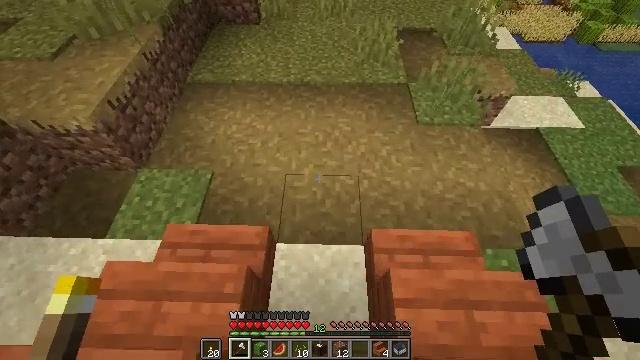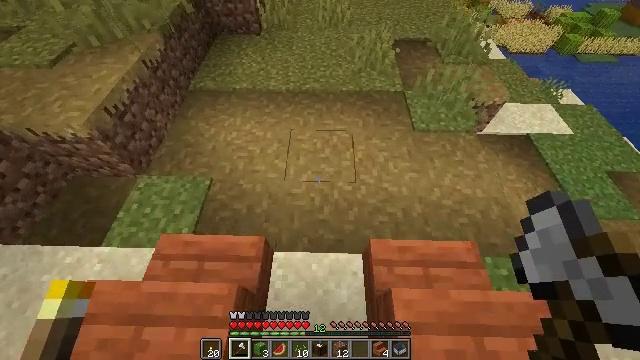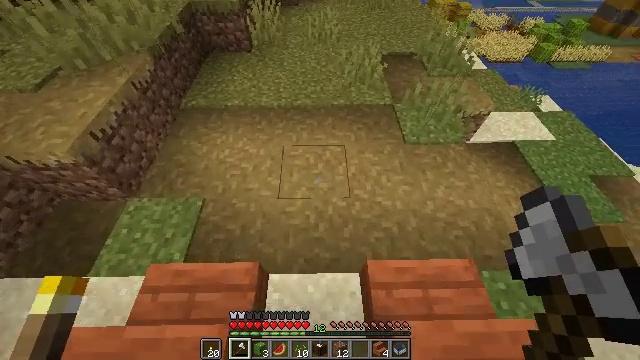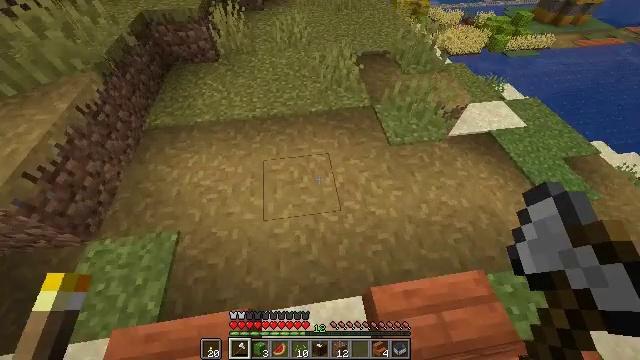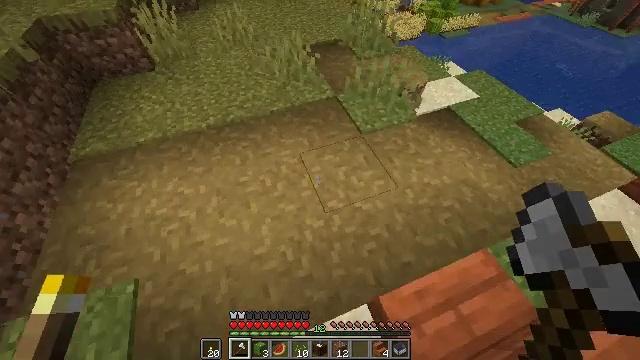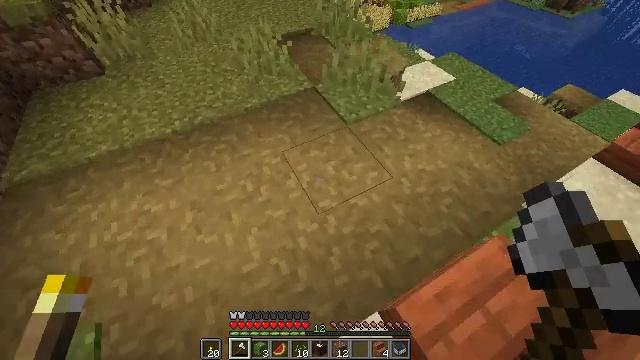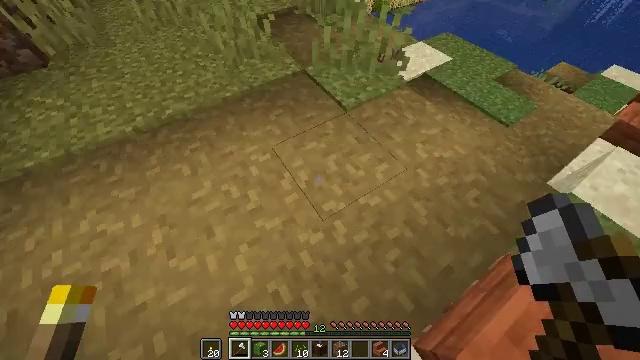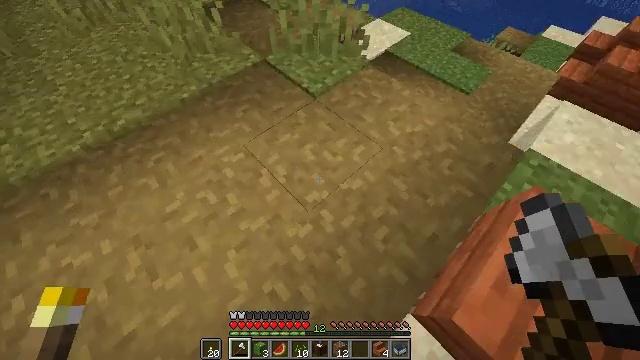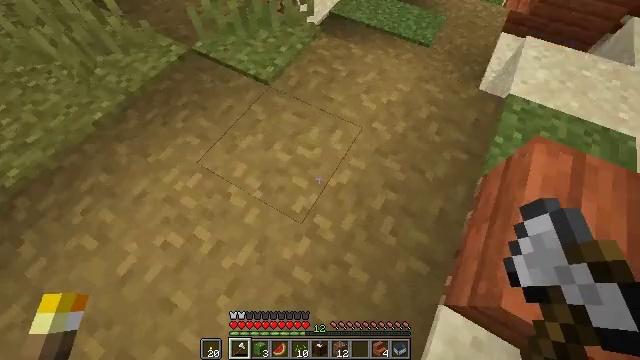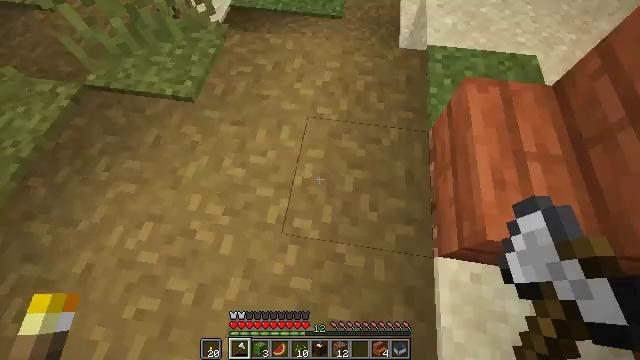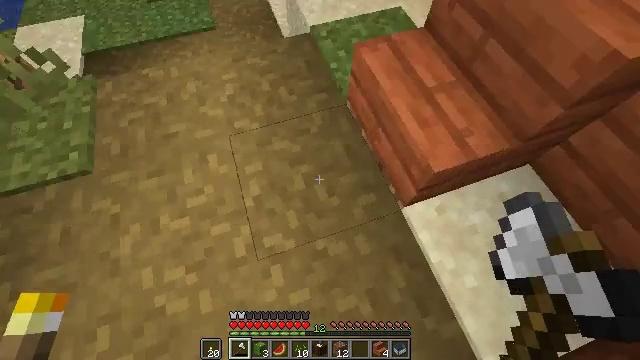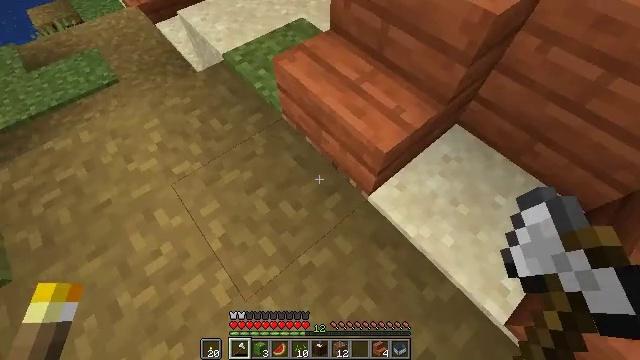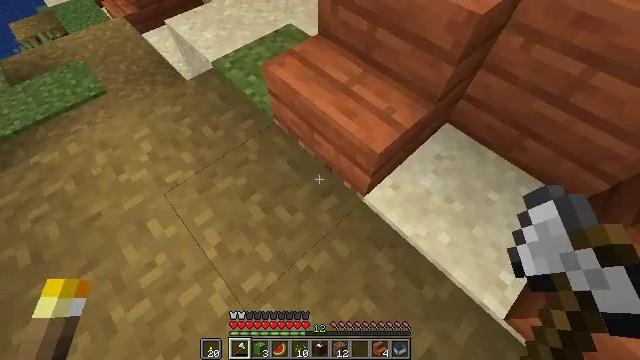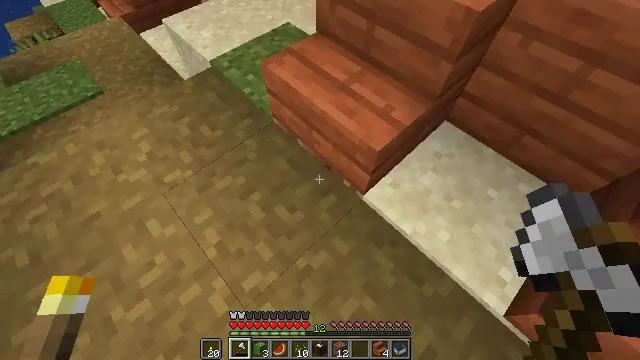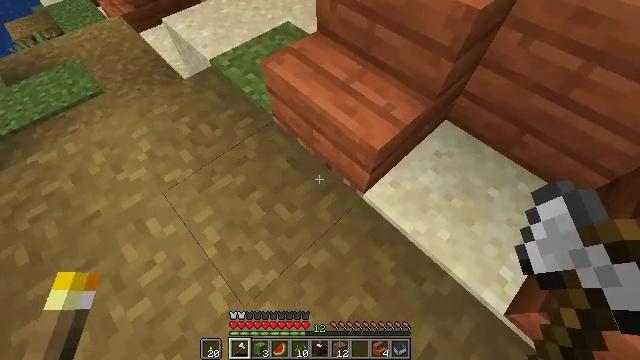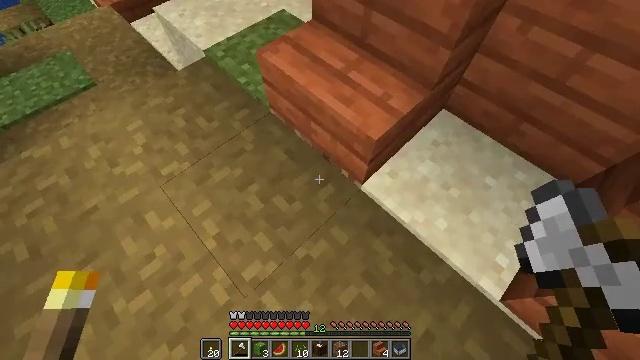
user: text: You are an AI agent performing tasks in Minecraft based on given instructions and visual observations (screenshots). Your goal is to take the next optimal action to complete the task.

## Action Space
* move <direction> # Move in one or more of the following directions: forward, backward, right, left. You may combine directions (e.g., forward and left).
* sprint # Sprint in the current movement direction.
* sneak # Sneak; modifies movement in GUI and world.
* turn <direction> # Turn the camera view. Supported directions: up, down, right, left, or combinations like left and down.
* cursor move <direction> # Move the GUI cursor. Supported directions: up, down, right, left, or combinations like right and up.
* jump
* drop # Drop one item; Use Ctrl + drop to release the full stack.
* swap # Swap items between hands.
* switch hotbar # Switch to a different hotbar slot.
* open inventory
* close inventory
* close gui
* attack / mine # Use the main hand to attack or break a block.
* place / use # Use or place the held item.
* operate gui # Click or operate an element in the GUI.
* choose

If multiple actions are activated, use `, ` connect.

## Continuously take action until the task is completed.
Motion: motion action
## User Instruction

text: Reclaim the grass path segment.
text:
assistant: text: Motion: move forward, sprint
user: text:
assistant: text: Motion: move forward, sprint, turn right and up
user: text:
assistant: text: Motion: move forward, turn right
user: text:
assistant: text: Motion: move forward, turn right
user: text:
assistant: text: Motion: move forward, turn right
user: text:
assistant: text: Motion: turn right and down
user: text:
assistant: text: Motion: turn right and down
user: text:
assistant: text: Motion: turn right and down
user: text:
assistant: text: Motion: turn right and down
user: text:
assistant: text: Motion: turn right
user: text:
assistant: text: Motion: turn right and up
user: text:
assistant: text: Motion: turn right and up
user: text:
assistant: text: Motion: no_op
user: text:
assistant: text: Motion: no_op
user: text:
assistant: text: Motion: turn down
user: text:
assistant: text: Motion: turn right and down
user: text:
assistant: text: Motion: turn right and down
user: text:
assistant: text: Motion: turn right
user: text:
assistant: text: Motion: turn right
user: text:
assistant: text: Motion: turn right
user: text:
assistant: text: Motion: no_op
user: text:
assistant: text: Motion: no_op
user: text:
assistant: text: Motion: move right
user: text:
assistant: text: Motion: move right, turn left and down
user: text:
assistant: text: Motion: move right, turn left
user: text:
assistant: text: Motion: turn left
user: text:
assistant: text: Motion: turn left
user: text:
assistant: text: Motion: turn left
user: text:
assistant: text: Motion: turn left
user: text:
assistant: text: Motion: turn left